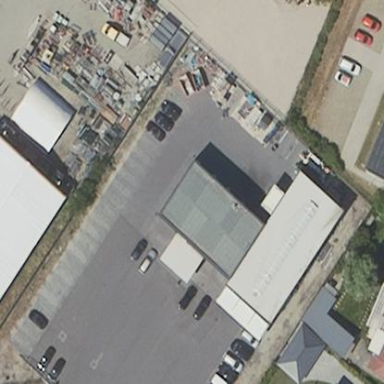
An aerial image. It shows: Commercial building.